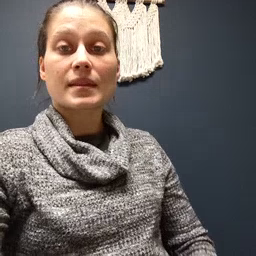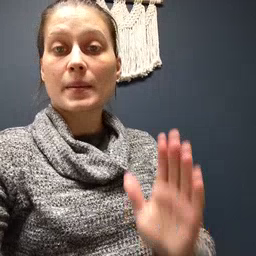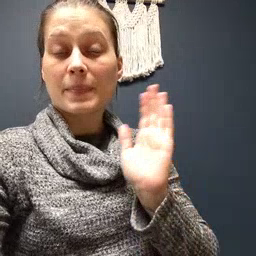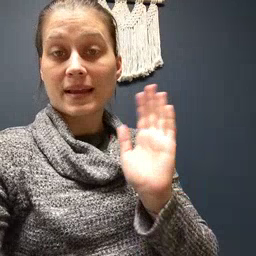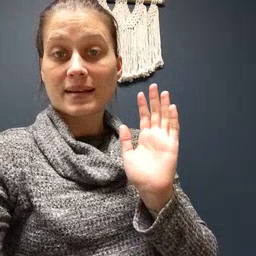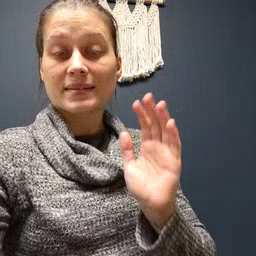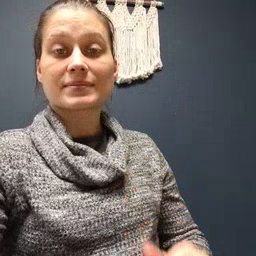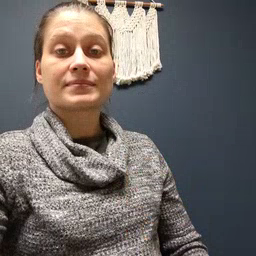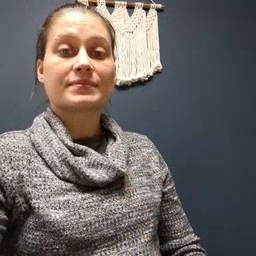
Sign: bye